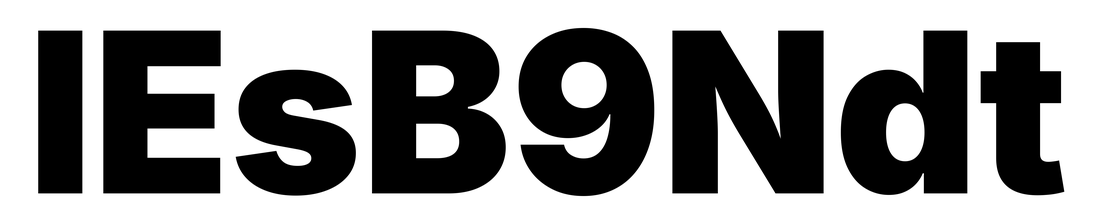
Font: Inter_Black